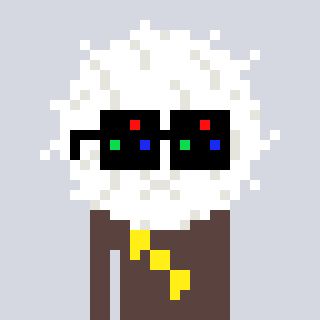
a pixel art character with square black sunglasses, a cottonball-shaped head and a darkbrown-colored body on a cool background